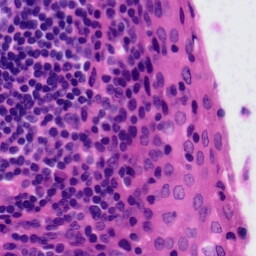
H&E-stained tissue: Tonsil